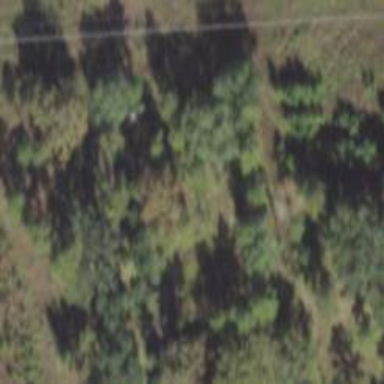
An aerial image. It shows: Mixed woodland with various types of leaves.